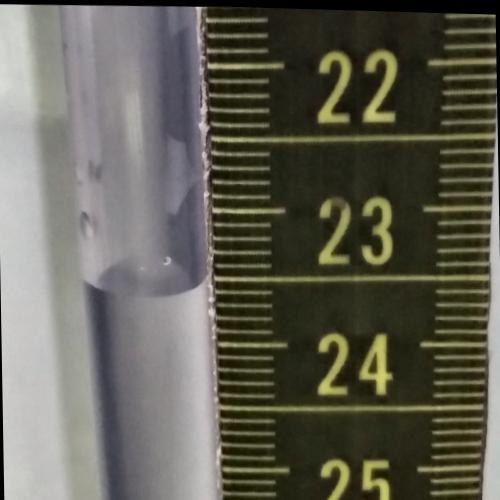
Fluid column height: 23.6 cm